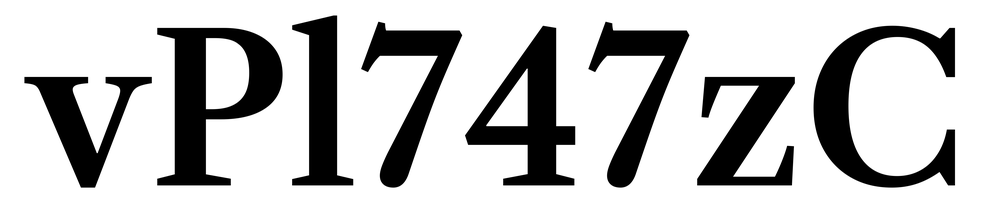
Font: LibreCaslonText_SemiBold